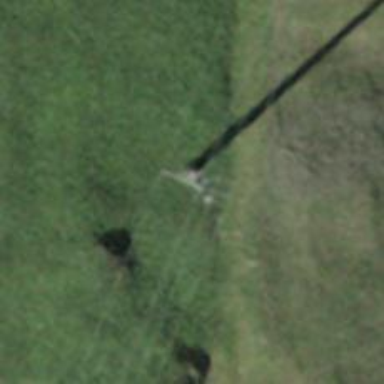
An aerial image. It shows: Power line in the image.